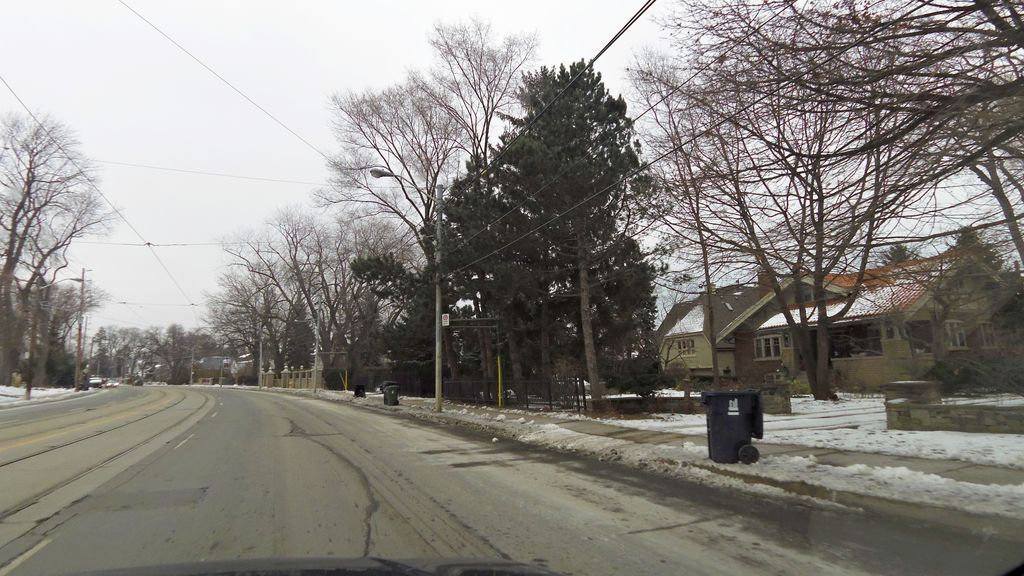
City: toronto